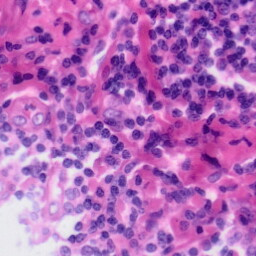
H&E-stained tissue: Tonsil